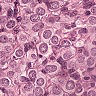
Metastatic tissue present: yes